Question: It's common practice in math textbooks to add an asterisk to indicate a difficult exercise. And occasionally you'll even see a double-asterisk or a dagger to indicated a tough exercise.

What's the cleanest way to get this same effect on a webpage? I hope that there's a nice way to do this with just CSS, so the HTML can look like this:
'''
<ol>
<li> Easy Exercise </li>
<li class="hard"> Hard Exercise </li>
</ol>
'''
For anyone interested, here's the <URL>.
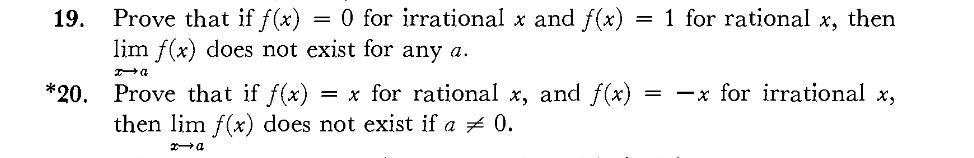
Answer: Solution if you want asterick next to number, and also for double digits
'''
ul {
background-color: red;
}
li {
position: relative;
}
li.hard:before {
content: "*";
position: absolute;
left: -25px;
}
li.hard:nth-of-type(n+10):before {
left: -33px;
}
'''
'''
<ol>
<li> Easy Exercise </li>
<li class="hard"> Hard Exercise </li>
<li class="hard"> Hard Exercise </li>
<li class="hard"> Hard Exercise </li>
<li class="hard"> Hard Exercise </li>
<li> Easy Exercise </li>
<li> Easy Exercise </li>
<li class="hard"> Hard Exercise </li>
<li class="hard"> Hard Exercise </li>
<li class="hard"> Hard Exercise </li>
<li class="hard"> Hard Exercise </li>
<li> Easy Exercise </li>
<li class="hard"> Hard Exercise </li>
<li class="hard"> Hard Exercise </li>
<li class="hard"> Hard Exercise </li>
<li class="hard"> Hard Exercise </li>
<li> Easy Exercise </li>
</ol>
'''